Brain MRI, t1w sequence, axial 2D slice.
Patient: age 30, sex M, weight 78 kg, height 1.78 m
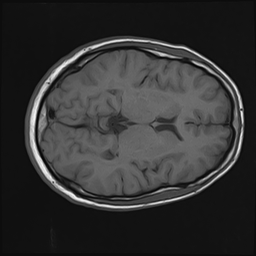